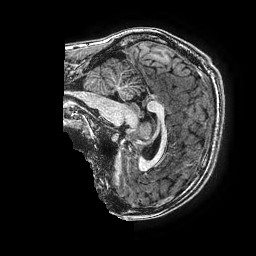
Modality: T1w
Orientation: sagittal
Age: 13
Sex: male
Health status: ill
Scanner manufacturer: ge
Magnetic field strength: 3 T
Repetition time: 0.00766 s
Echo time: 0.003476 s